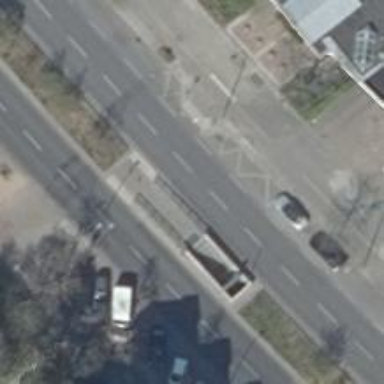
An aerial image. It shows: Subway entrance for public transport.